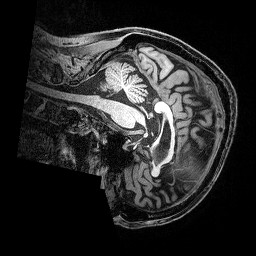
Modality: T1w
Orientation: sagittal
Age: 73
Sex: male
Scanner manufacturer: siemens
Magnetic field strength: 3 T
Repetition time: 2.5 s
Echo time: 0.00369 s